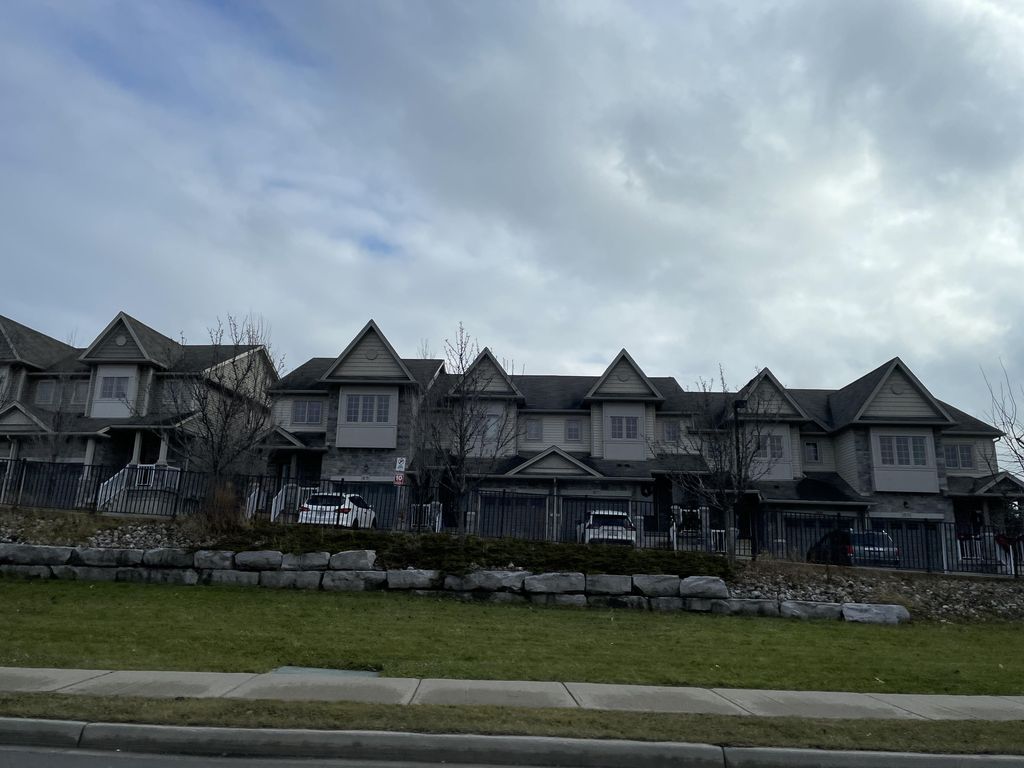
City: kitchener-waterloo